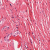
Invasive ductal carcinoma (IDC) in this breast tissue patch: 0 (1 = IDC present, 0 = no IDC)